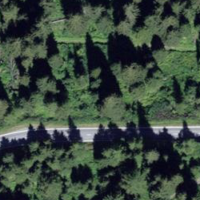
EUNIS habitat code: 44
Species observed at this site:
Achillea macrophylla